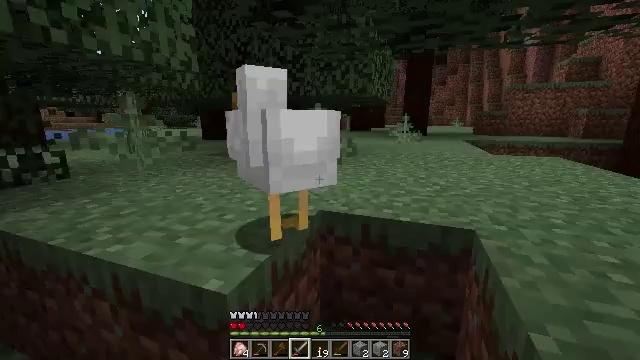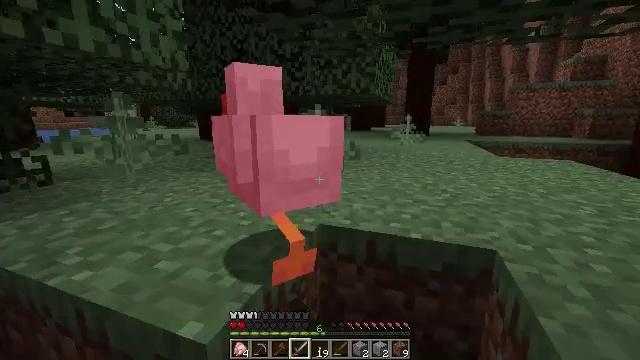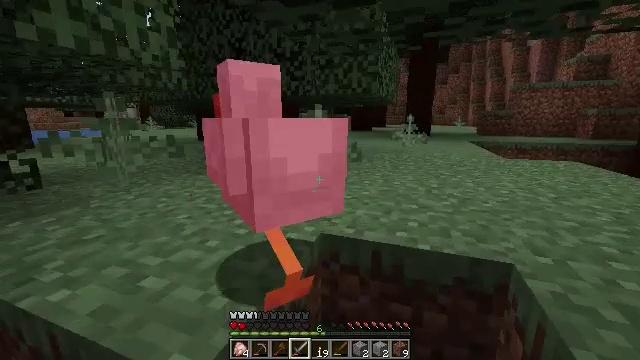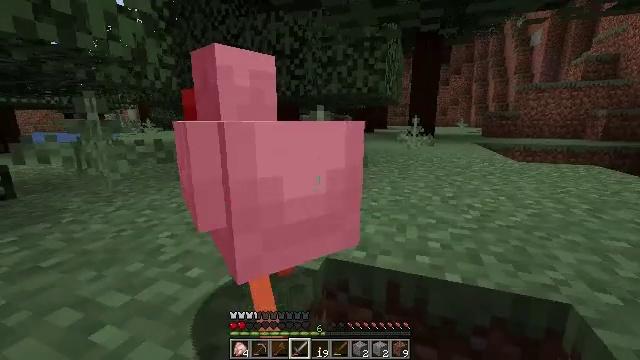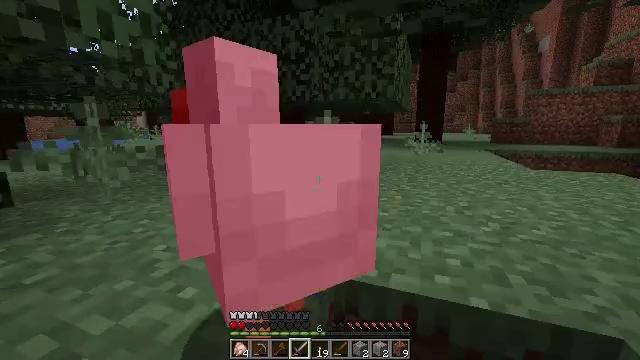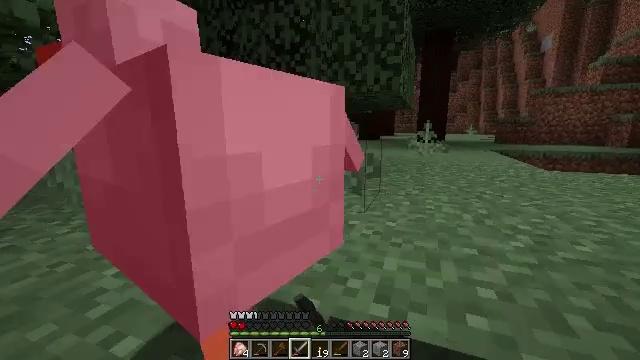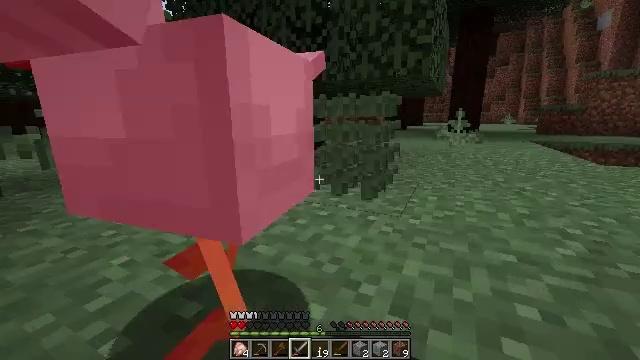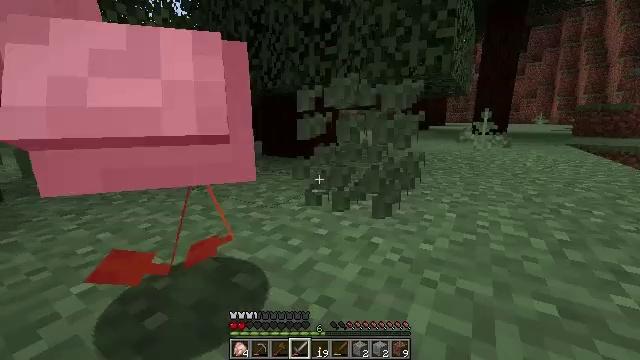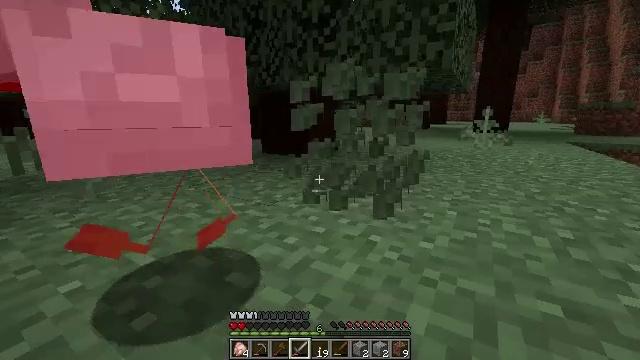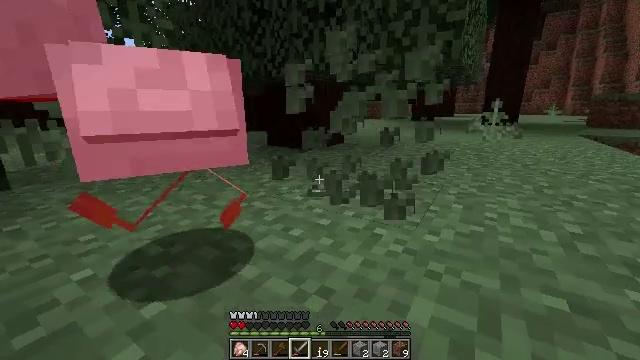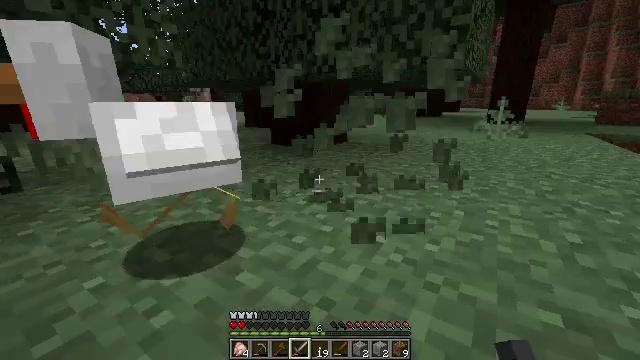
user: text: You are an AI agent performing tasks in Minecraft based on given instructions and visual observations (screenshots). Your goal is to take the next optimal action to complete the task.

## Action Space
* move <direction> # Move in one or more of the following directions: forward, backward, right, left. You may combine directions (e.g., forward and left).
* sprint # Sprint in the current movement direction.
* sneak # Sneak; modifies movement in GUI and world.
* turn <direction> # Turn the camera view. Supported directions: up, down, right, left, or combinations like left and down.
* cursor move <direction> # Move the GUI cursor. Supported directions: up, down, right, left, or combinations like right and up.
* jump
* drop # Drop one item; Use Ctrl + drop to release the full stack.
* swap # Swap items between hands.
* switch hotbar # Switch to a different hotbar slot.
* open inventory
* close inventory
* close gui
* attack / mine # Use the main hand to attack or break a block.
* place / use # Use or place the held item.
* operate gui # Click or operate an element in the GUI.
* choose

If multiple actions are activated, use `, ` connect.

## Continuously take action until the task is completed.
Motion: motion action
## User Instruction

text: Mine fern in the forest.
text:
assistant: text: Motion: move forward, attack / mine
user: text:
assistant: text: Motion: move forward, attack / mine
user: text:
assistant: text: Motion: move forward
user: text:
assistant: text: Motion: move forward, turn left and up, attack / mine
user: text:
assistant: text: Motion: move forward, attack / mine
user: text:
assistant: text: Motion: move forward, turn left and down, attack / mine
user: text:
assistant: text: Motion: move forward, turn left
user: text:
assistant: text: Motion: move forward
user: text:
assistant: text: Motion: move forward, turn left and down
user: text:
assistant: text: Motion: move forward, turn down, jump
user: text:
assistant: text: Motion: jump